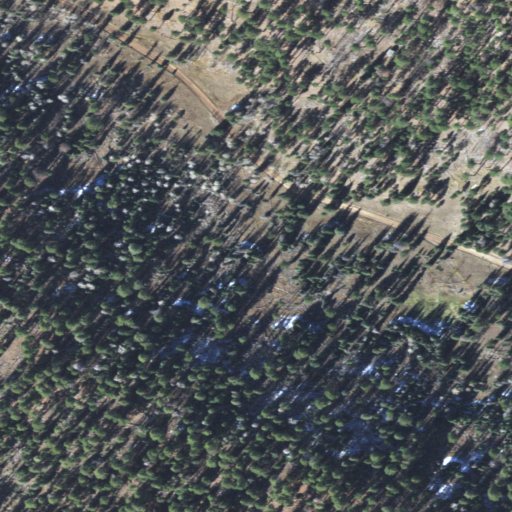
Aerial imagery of plain(s) in Arizona named Marble Flats containing evergreen forest and shrub